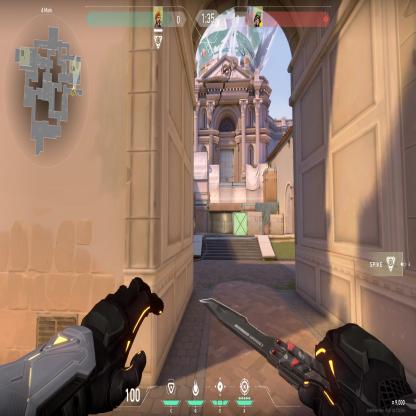
Label: enemy